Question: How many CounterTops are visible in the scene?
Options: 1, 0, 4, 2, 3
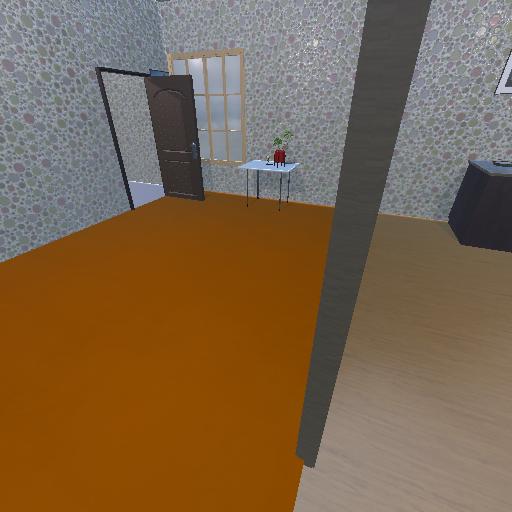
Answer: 1